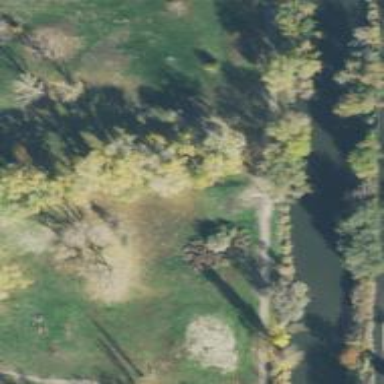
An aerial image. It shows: View of golf hole.